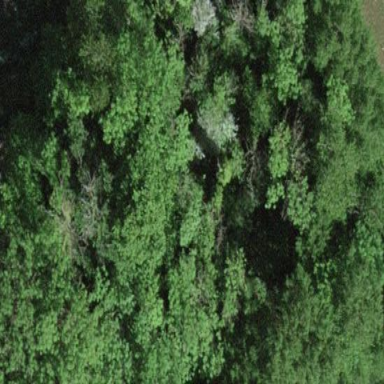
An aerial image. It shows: Forest area.